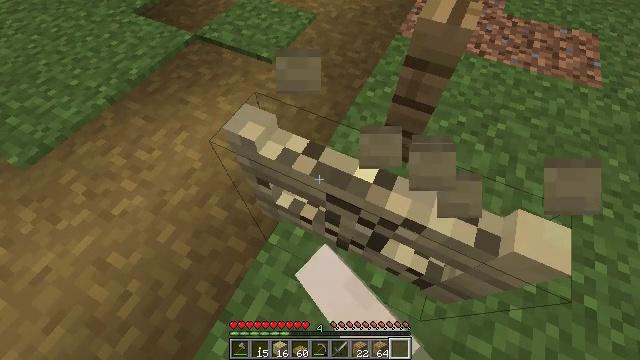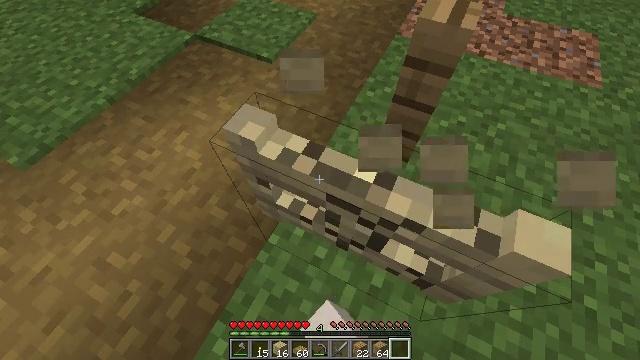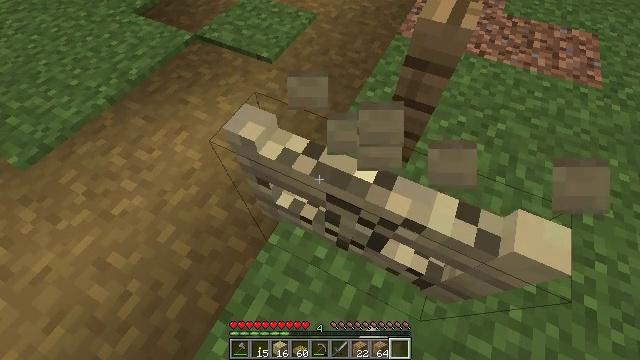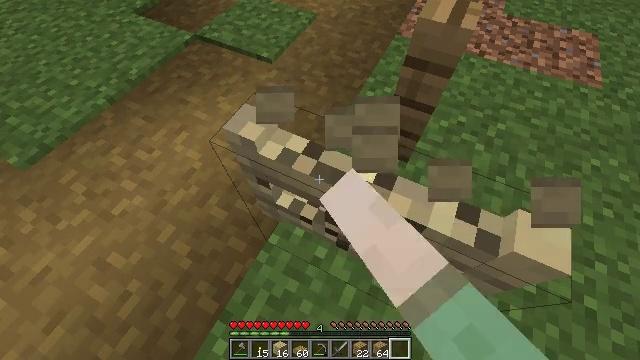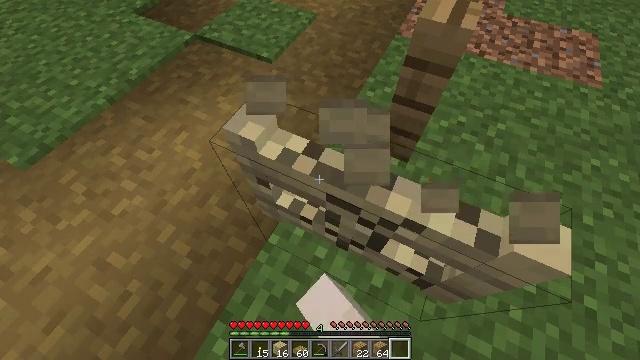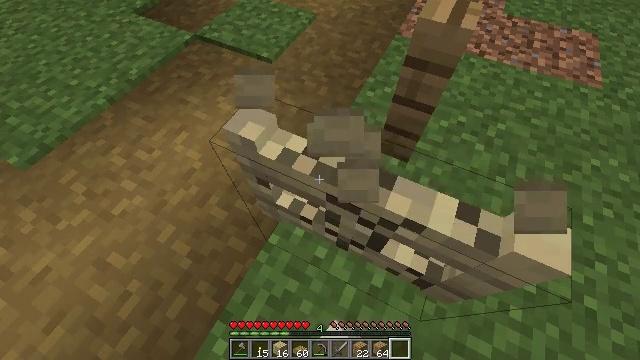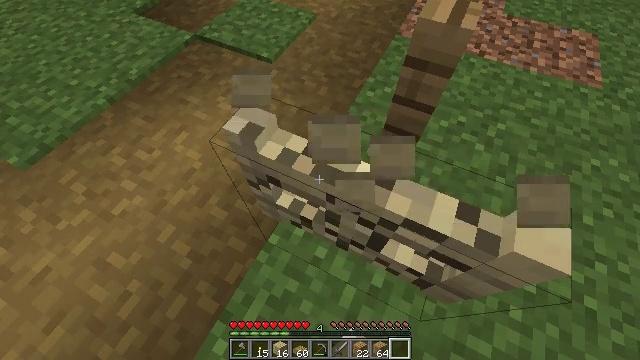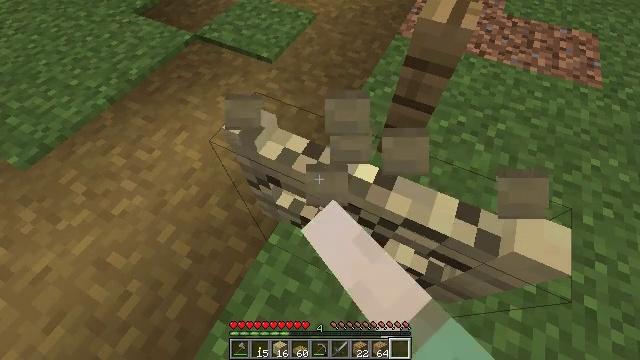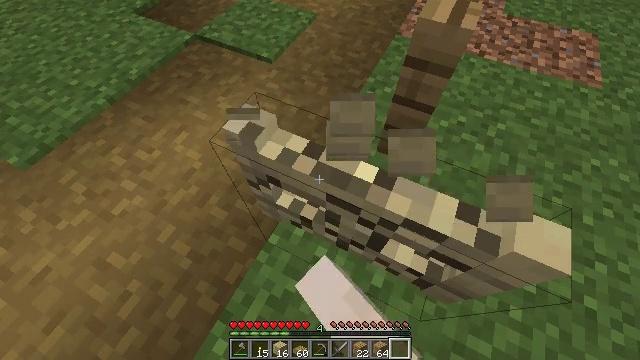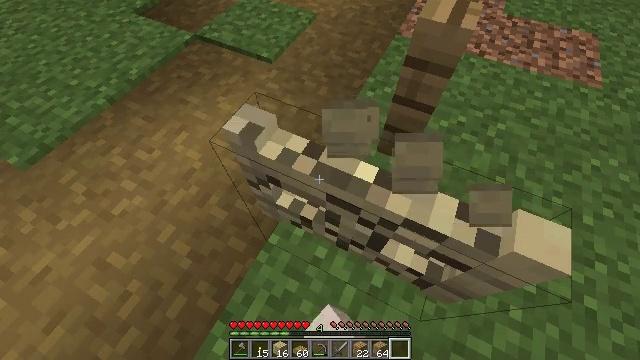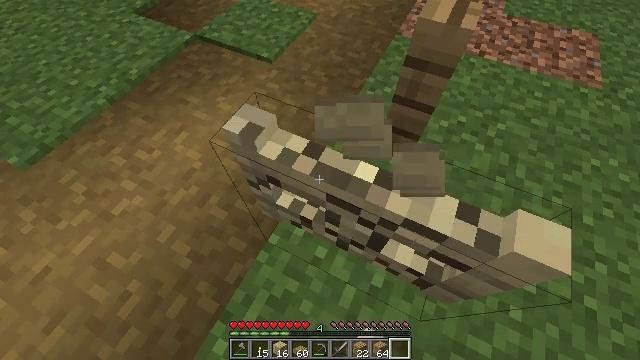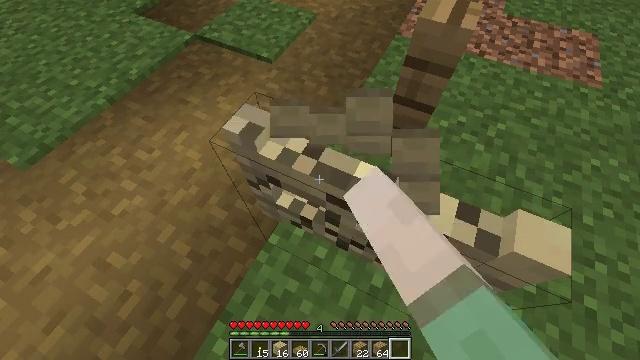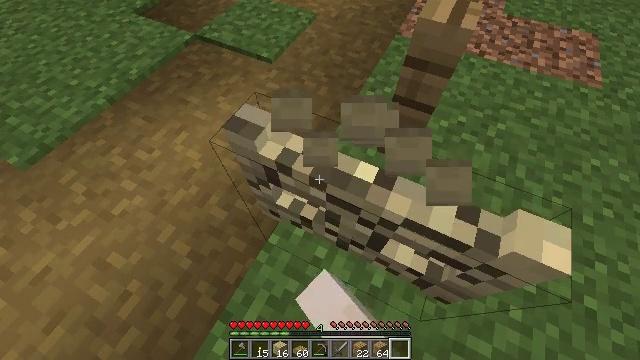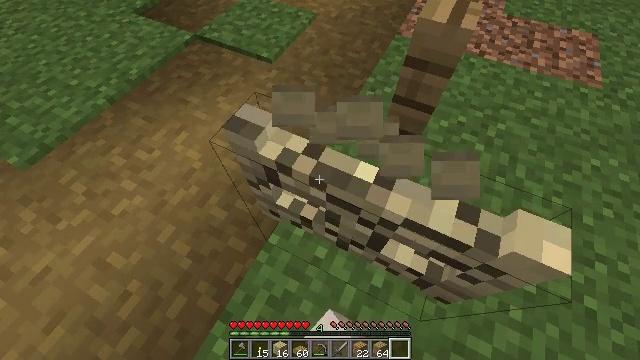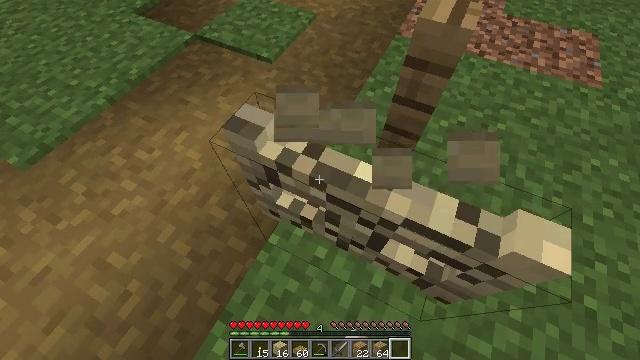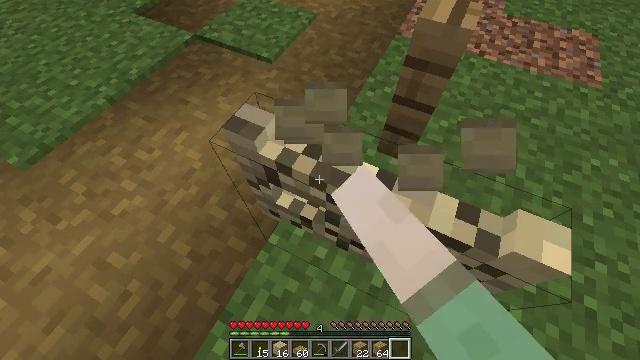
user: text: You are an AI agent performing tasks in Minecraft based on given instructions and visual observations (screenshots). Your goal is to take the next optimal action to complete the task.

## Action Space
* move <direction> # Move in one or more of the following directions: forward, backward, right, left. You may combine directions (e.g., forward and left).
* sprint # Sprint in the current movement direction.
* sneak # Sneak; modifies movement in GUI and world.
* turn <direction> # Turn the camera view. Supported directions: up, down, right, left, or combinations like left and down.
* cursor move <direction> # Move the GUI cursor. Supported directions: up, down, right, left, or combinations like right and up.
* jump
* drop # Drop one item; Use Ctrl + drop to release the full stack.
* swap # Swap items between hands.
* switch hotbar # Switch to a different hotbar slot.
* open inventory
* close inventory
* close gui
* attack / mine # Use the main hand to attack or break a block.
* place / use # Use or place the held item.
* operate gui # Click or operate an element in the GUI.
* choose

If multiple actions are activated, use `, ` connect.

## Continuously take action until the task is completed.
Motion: motion action
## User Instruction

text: Mine the birch fence gate.
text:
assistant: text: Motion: attack / mine
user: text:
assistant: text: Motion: attack / mine
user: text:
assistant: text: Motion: attack / mine
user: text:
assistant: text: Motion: attack / mine
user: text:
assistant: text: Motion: attack / mine
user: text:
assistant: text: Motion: attack / mine
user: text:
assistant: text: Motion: attack / mine
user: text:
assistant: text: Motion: attack / mine
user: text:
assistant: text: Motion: attack / mine
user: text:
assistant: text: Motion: attack / mine
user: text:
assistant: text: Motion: attack / mine
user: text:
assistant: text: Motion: attack / mine
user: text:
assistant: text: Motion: attack / mine
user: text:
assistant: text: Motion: attack / mine
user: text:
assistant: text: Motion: attack / mine
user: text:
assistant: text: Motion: attack / mine
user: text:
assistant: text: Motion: attack / mine
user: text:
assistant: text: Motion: attack / mine
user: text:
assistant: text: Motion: attack / mine
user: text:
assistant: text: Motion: attack / mine
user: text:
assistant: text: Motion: attack / mine
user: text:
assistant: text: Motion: attack / mine
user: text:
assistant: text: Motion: attack / mine